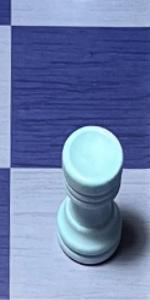
Label: Rook_White